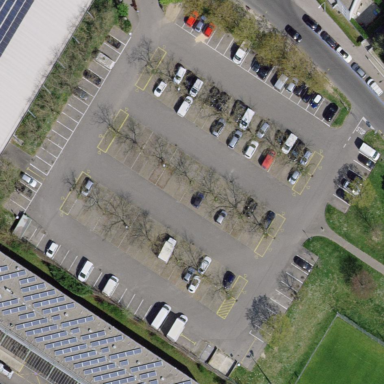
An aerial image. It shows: Parking area with surface.